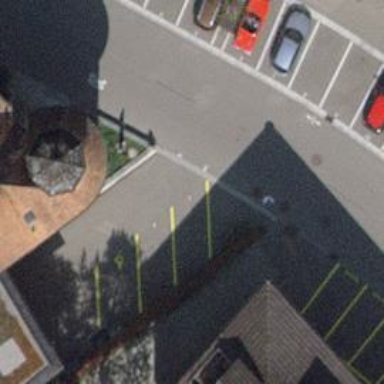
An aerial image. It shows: Bicycle parking area with stands.